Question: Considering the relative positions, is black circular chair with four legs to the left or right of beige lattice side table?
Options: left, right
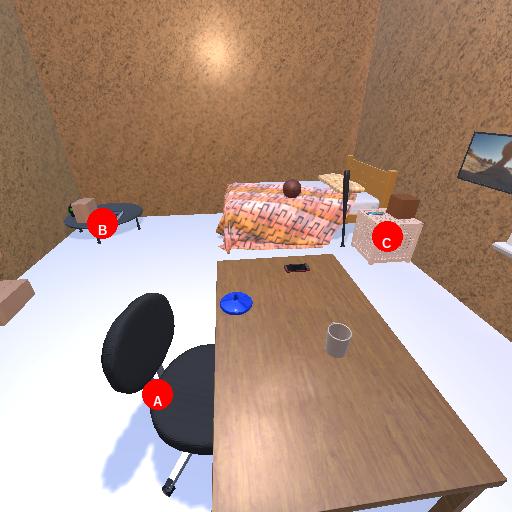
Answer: left